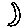
Label: moon